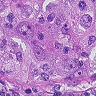
Metastatic tissue present: yes